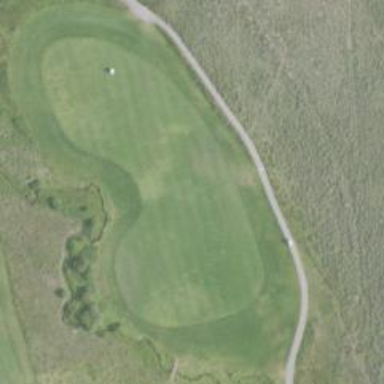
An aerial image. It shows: View of golf hole.